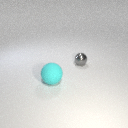
small gray metal sphere to the right of large cyan rubber sphere